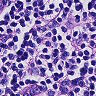
Metastatic tissue present: no